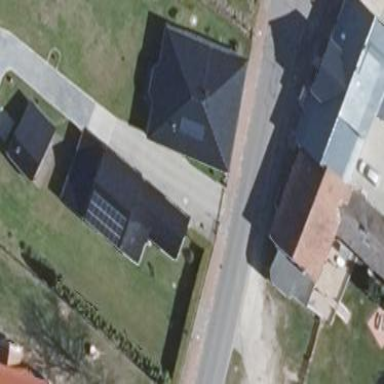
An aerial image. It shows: House with pyramidal roof shape.